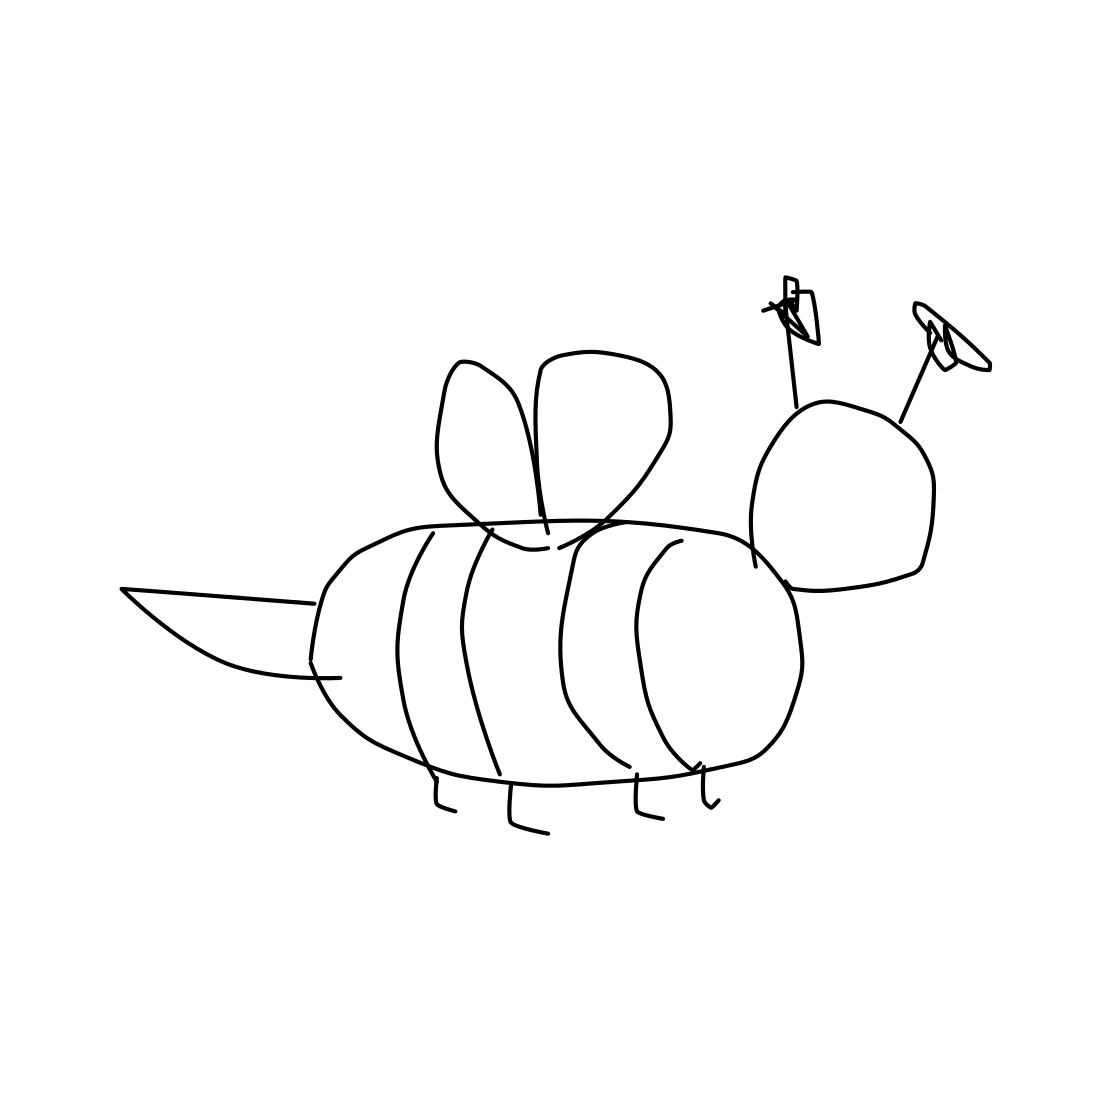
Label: bee